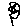
Label: flower